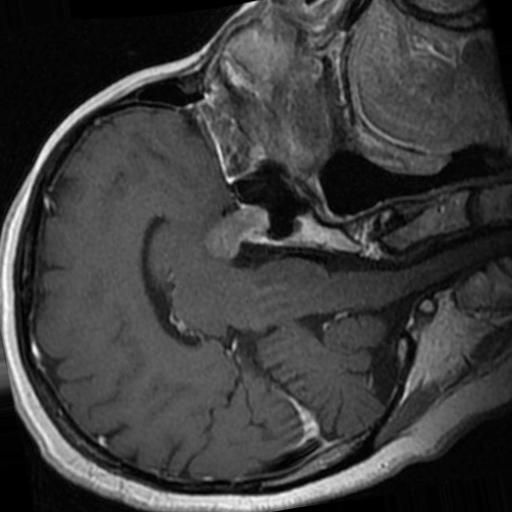
Label: brain_tumor